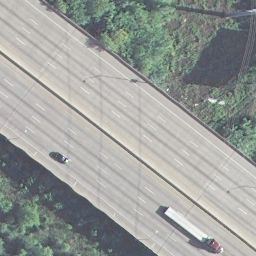
Label: freeway